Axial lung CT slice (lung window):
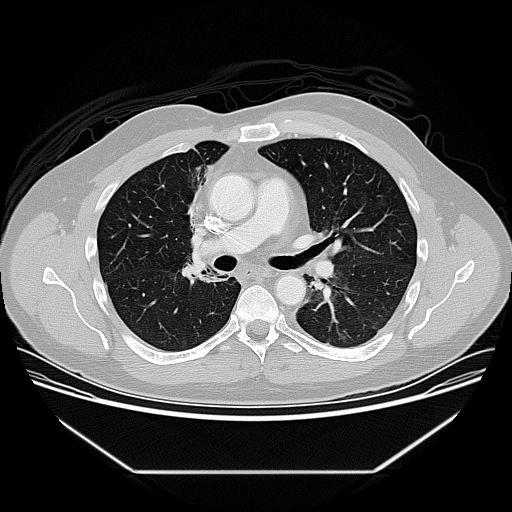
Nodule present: no